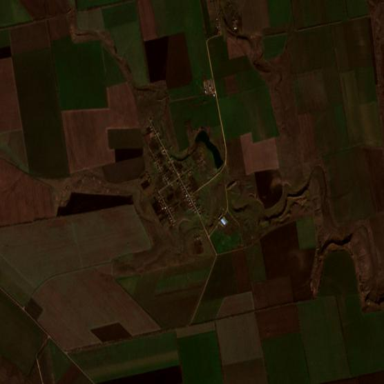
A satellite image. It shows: Village.